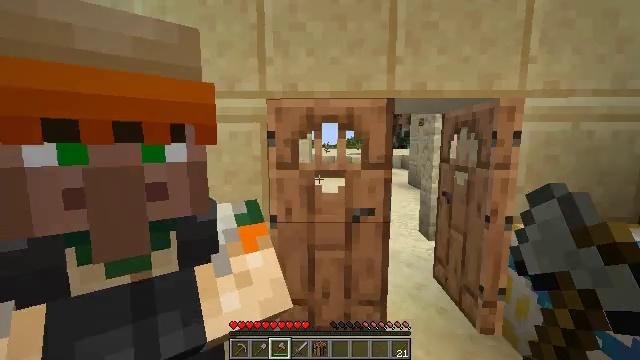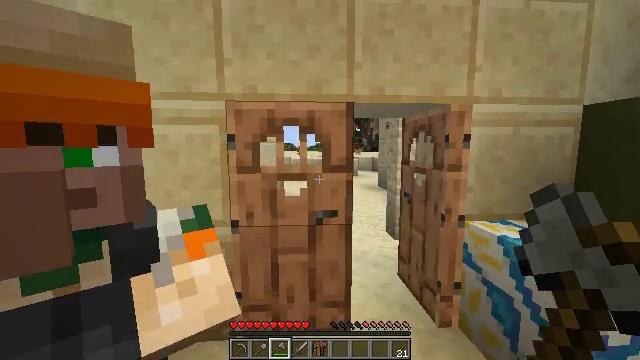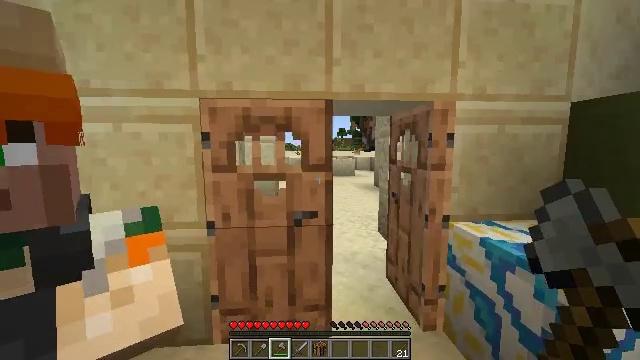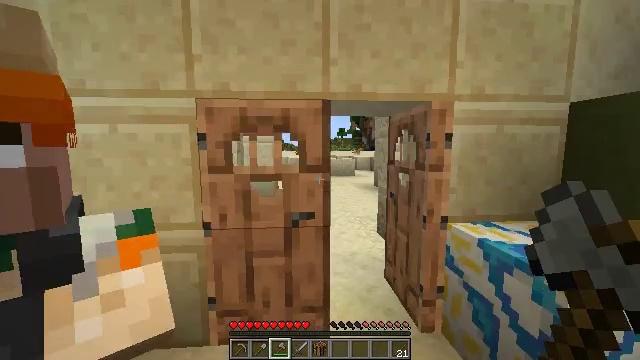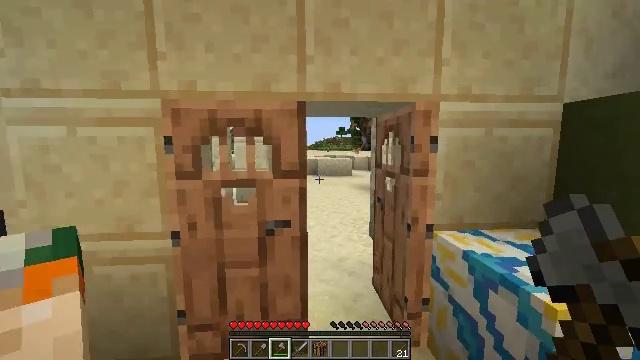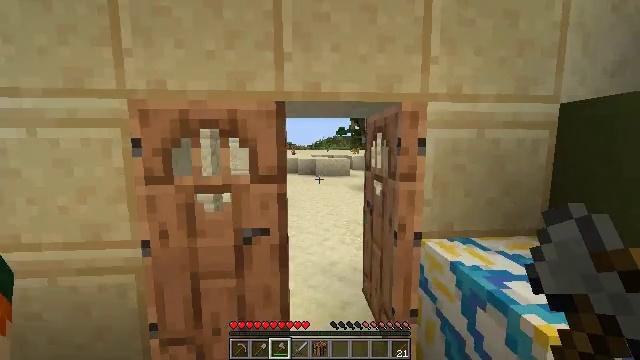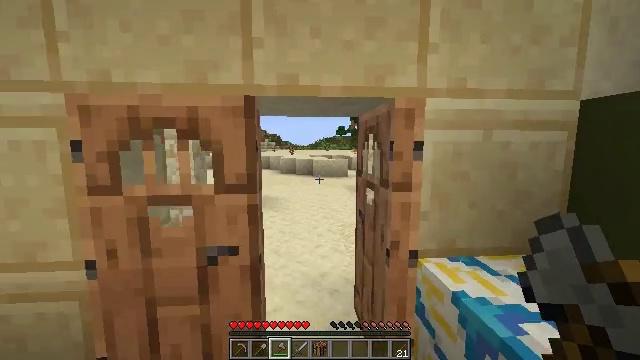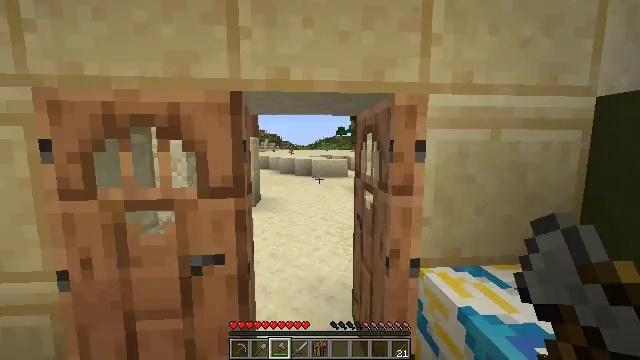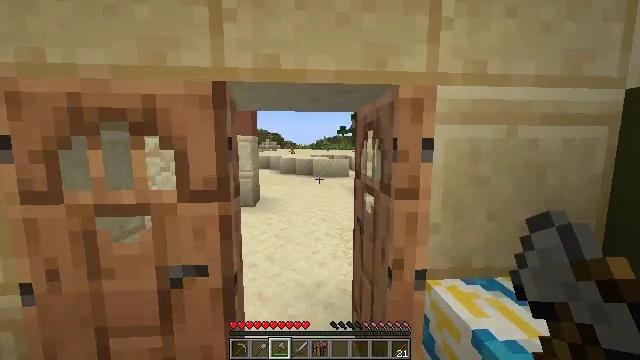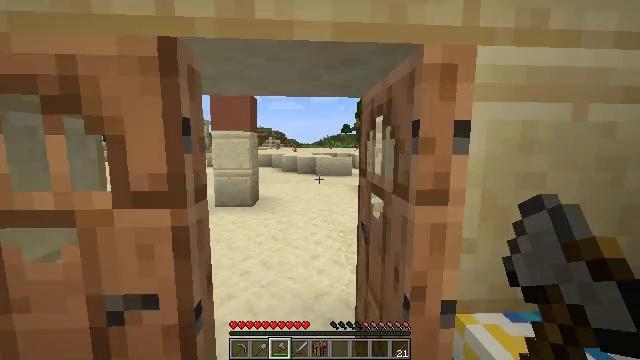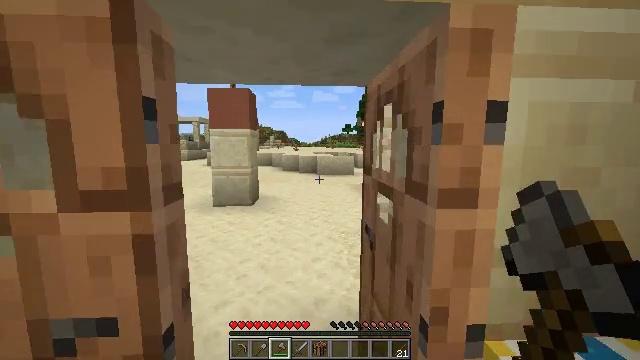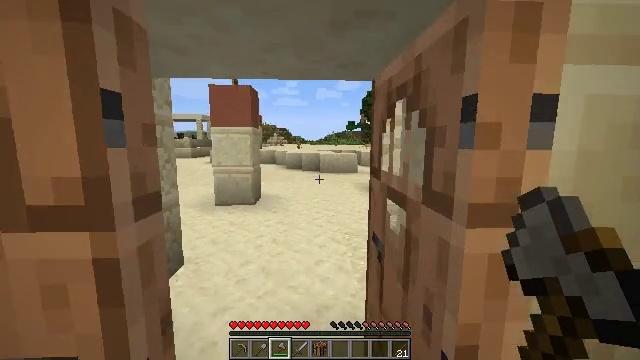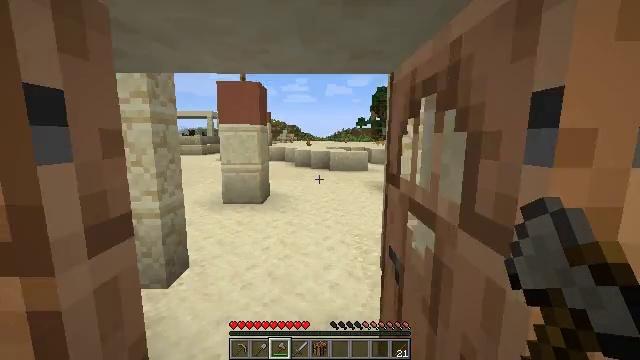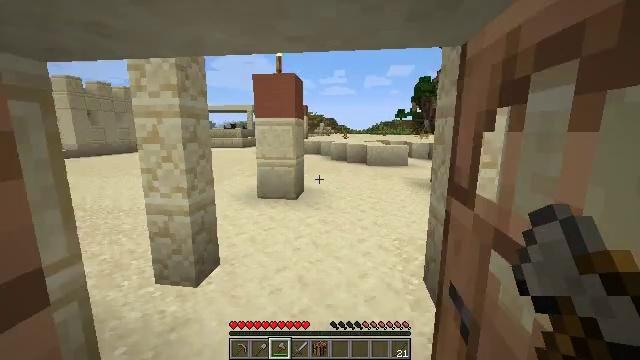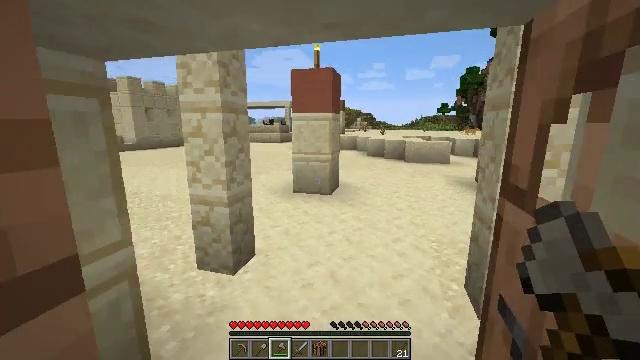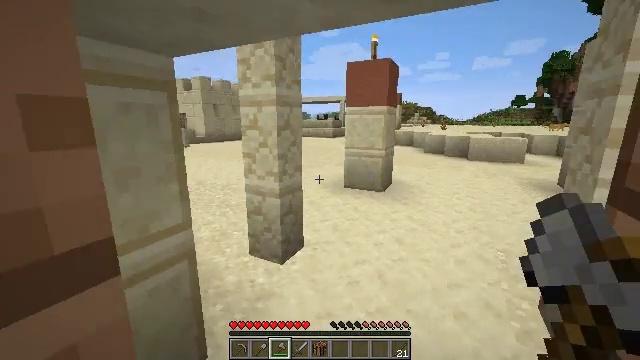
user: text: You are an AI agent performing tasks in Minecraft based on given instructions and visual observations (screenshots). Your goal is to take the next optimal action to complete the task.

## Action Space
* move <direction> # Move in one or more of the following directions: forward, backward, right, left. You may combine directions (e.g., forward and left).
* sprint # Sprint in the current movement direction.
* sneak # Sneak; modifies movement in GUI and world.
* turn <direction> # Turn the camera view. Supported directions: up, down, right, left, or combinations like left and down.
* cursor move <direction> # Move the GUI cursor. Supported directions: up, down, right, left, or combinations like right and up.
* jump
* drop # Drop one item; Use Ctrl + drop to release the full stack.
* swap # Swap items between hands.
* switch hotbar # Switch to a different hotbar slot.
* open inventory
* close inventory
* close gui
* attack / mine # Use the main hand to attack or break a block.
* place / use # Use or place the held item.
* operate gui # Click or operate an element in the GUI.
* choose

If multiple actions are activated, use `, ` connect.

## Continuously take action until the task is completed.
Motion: motion action
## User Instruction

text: Mine a hay block from the field.
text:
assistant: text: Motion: move right, turn right
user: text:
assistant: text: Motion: move forward and move right
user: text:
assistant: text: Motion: move forward and move right
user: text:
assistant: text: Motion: move forward and move right
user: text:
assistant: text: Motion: move forward
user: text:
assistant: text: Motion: move forward
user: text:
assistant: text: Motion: move forward
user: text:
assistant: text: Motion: move forward
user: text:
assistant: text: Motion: move forward
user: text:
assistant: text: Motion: move forward
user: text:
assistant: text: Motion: move forward
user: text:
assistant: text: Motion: move forward, turn left
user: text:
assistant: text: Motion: turn left and down
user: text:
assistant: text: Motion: turn left and down
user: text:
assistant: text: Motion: turn left and down
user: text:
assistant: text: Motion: move left, turn left and down
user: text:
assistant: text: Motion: move left, turn left and down
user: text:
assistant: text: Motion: move left, turn left
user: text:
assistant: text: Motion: move left, turn left
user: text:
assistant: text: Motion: move left, turn left
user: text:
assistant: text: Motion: turn left
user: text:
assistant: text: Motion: turn left
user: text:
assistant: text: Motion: turn left
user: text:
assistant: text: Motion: turn left
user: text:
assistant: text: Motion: turn left
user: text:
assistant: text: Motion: turn left
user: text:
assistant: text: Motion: turn left, use / place
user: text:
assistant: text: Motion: use / place
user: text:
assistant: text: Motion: use / place
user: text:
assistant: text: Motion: use / place